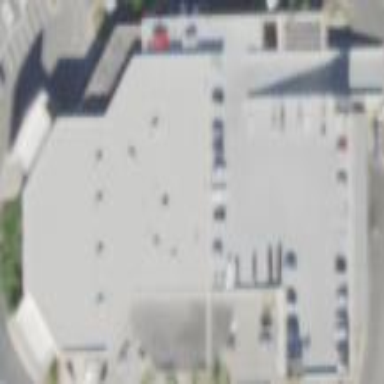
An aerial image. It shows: Building housing car shop.